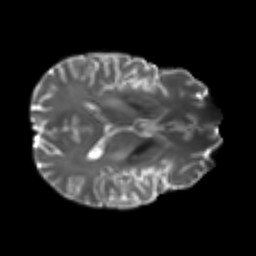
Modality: T2w
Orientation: axial
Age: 39
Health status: ill
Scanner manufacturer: philips
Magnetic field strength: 3 T
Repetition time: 9 s
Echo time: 0.127 s